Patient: sex M, age 78
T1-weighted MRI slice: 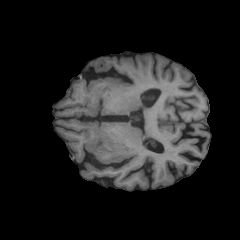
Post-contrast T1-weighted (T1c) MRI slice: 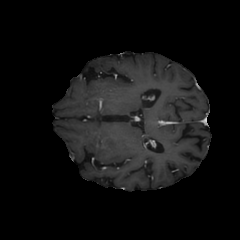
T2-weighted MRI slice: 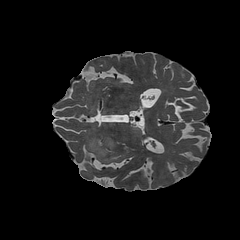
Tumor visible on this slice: yes
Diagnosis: Astrocytoma, IDH-wildtype
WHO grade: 3